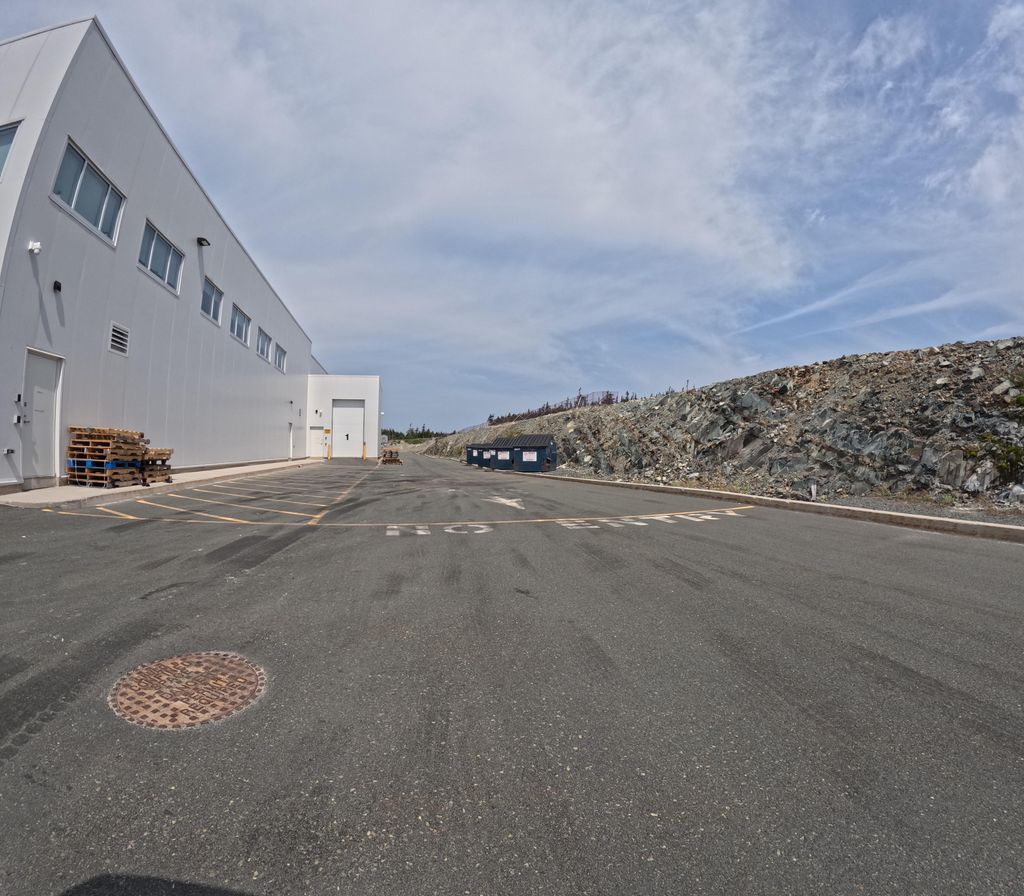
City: st_johns